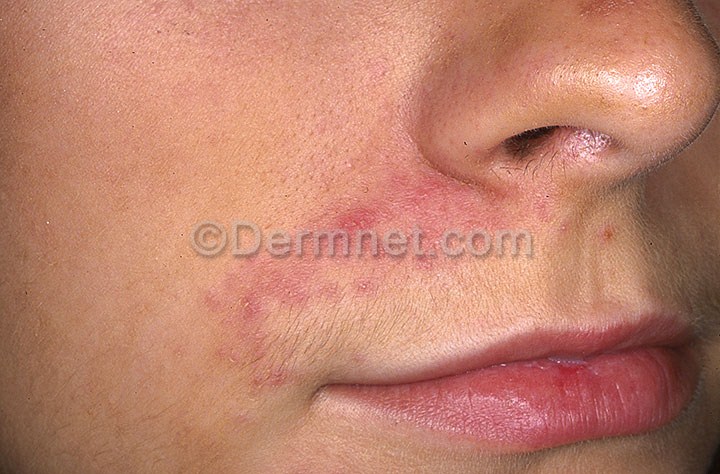
Disease: Acne and Rosacea Photos